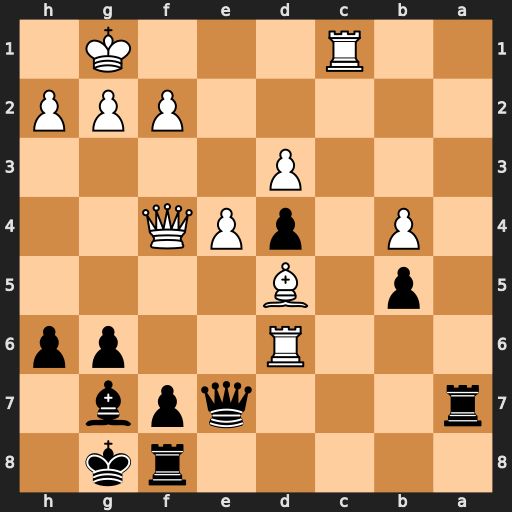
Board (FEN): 5rk1/r3qpb1/3R2pp/1p1B4/1P1pPQ2/3P4/5PPP/2R3K1
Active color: b
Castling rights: -
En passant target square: -
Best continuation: g5 Qg3 Be5 Rg6+ Kh7